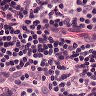
Metastatic tissue present: no